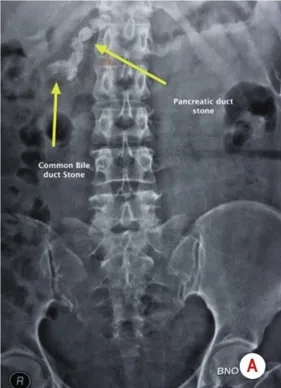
Imaging: a.
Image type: radiology (x_ray)